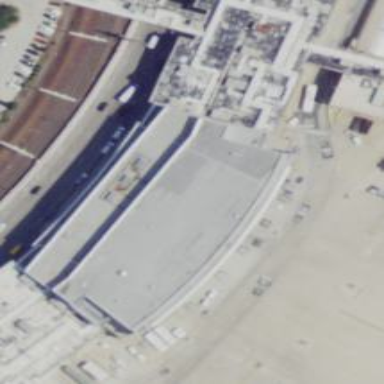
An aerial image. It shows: Information terminal.